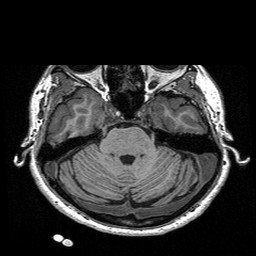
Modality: T1w
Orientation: coronal
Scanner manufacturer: siemens
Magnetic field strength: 3 T